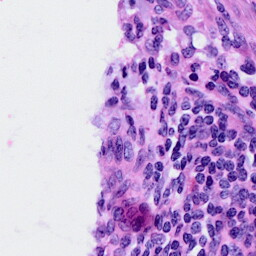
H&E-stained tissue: Cervix